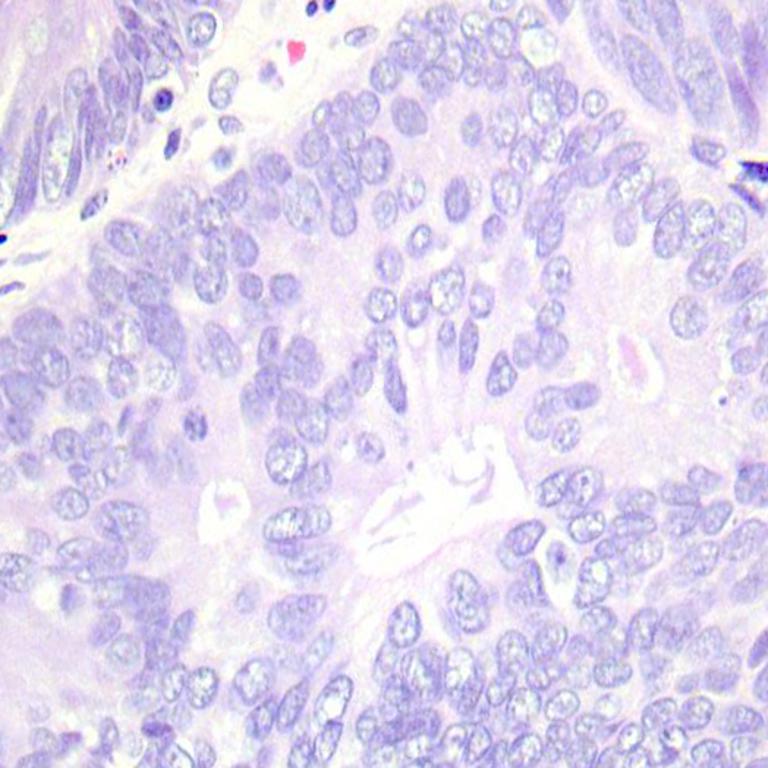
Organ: colon
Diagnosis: adenocarcinomas